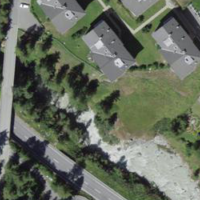
EUNIS habitat code: 54
Species observed at this site:
Juniperus communis
Lonicera caerulea